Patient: sex M, age 51
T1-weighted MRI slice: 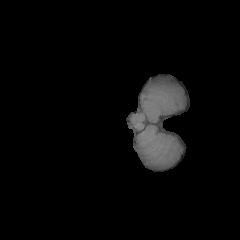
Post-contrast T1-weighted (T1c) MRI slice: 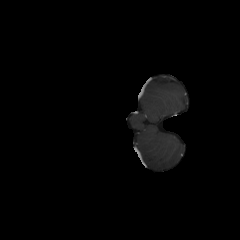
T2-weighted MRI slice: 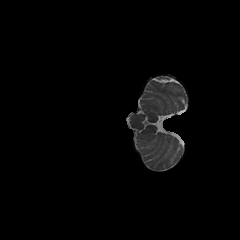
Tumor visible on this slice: no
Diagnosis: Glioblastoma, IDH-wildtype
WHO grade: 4